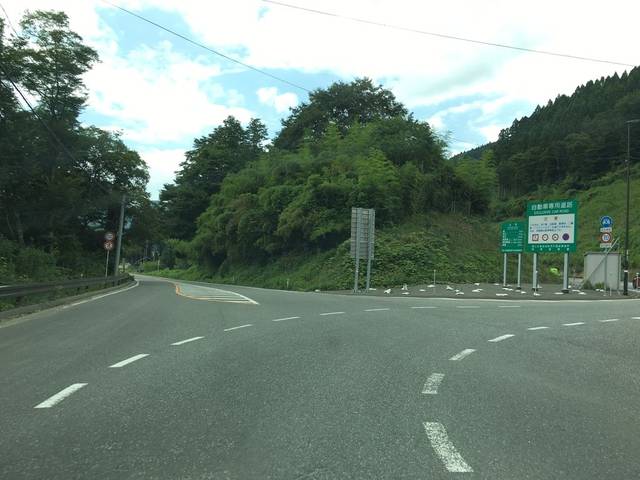
Region: Japan
Coordinates: 37.772, 140.842